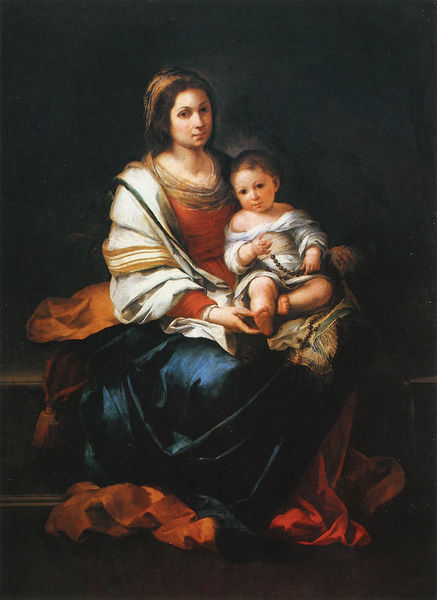
Titel: Jungfrau mit Rosenkranz
Künstler: Bartolomé Esteban Murillo
Institution: Paris, Musée du Louvre
Schlagwörter: blau, gemälde, schatten, sitzen, braun, frau, kleid, licht, orange, schwarz, rot, falten, gewand, haare, kind, mutter, perlen, kette, quaste, kreuz, kleinkind, schein, heiligenschein, üppig, christus, jesus, maria, madonna, rosenkranz, wallen, e